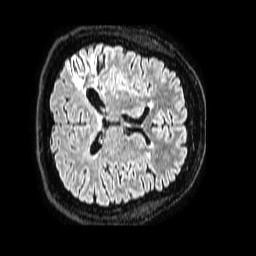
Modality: FLAIR
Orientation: axial
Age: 52
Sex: female
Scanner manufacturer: philips
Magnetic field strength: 1.5 T
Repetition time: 4.8 s
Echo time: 0.3 s